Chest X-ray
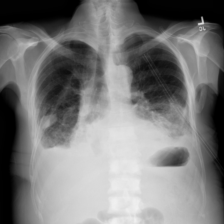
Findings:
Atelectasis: negative
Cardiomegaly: negative
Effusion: positive
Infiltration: negative
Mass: negative
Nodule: negative
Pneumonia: negative
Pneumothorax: positive
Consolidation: negative
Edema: negative
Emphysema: negative
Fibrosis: negative
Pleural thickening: negative
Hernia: negative